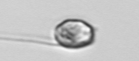
Label: flagellate